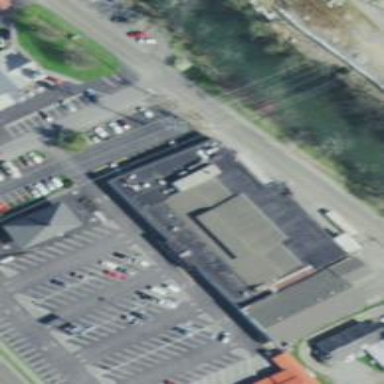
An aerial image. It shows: Supermarket.